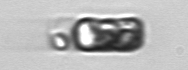
Label: Guinardia_delicatula_TAG_internal_parasite